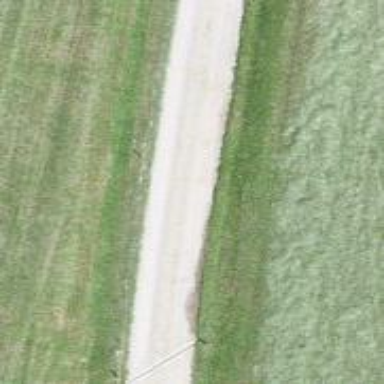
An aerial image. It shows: Gravel service road with tracktype of grade2.